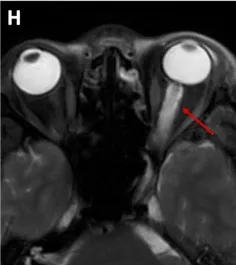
Postoperative. MRI. T2WI. While edema (red arrows) recedes incompletely.
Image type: radiology (mri)